Interaction volume radius: 5 \u00c5
Interaction volume height: 30 \u00c5
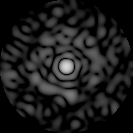
Disorder parameter: 0.8401